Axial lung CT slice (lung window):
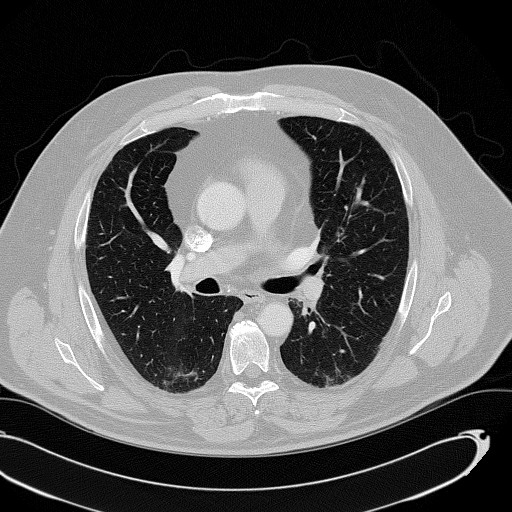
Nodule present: no